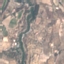
Land use / land cover: PermanentCrop